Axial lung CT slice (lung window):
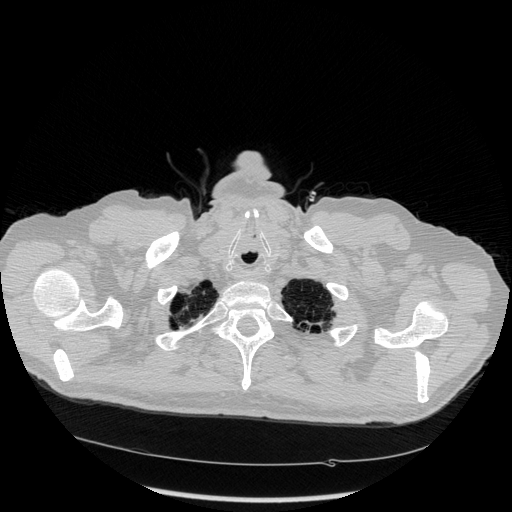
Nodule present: no